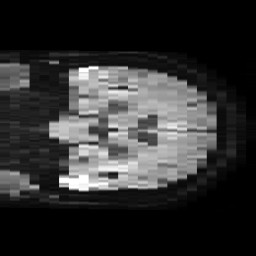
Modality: TRACE
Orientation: coronal
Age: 70
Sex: female
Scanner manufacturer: philips
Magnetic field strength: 3 T
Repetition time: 4.636 s
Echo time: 0.07429 s